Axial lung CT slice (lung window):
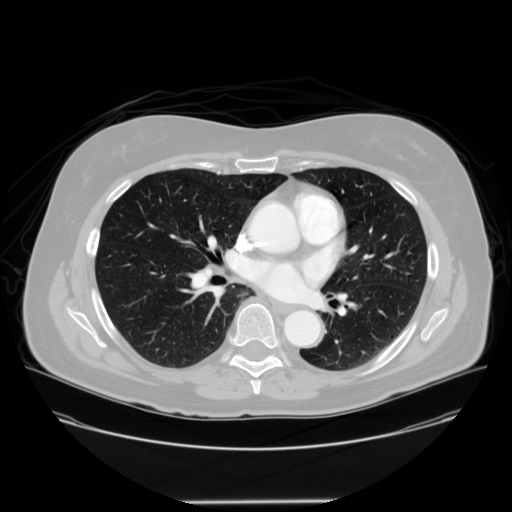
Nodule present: no